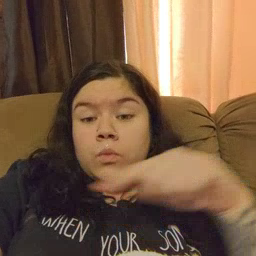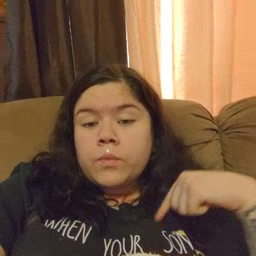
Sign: weus